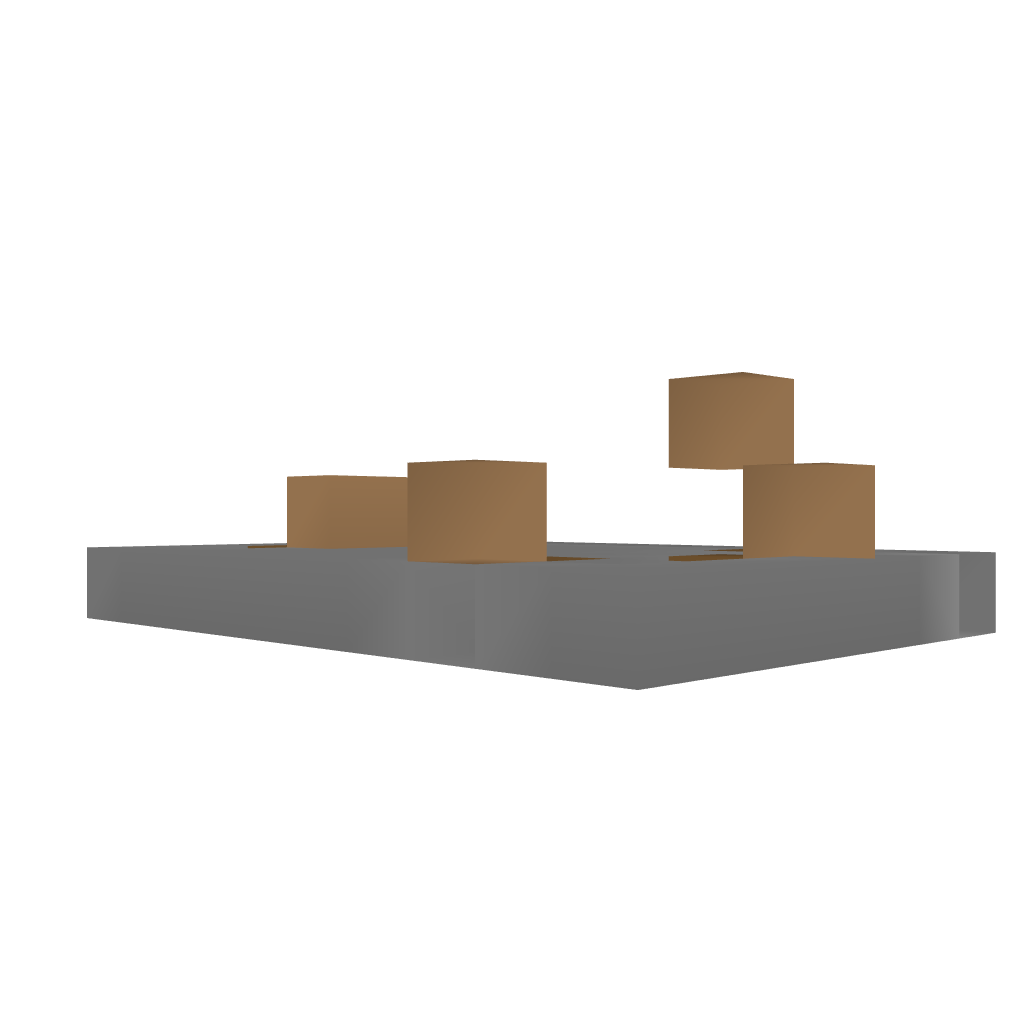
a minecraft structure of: Wind Chimes bad low quality